Field crop: maize
Growth stage: 2
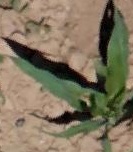
Species: maize